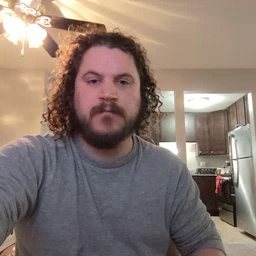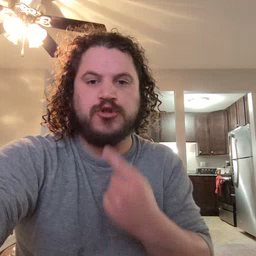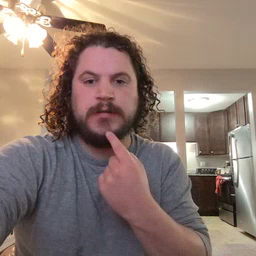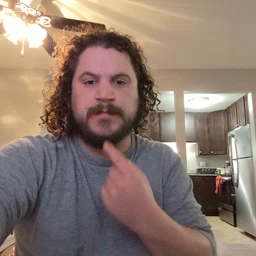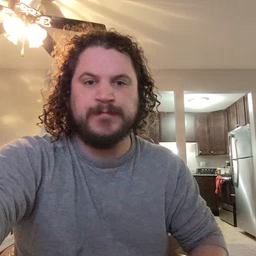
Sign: chin